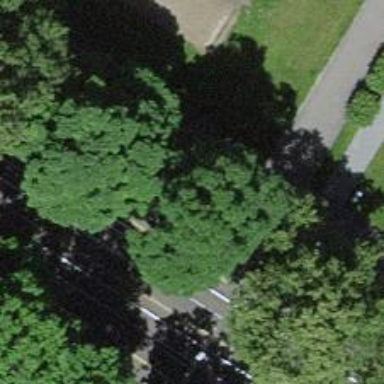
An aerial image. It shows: Tree-lined avenue.